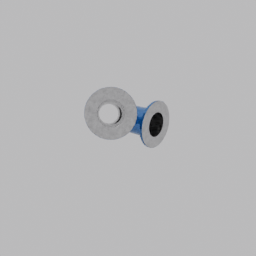
Label: tools